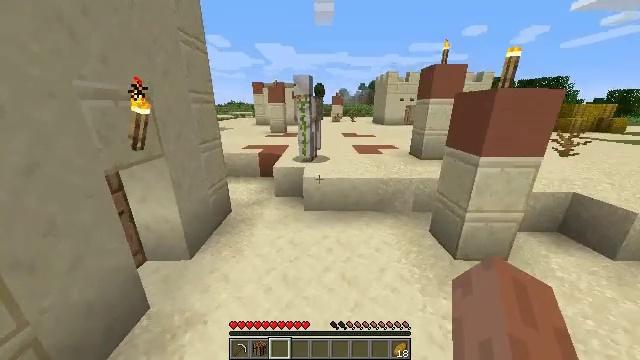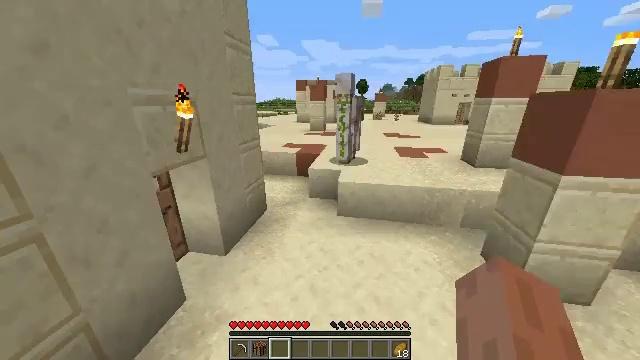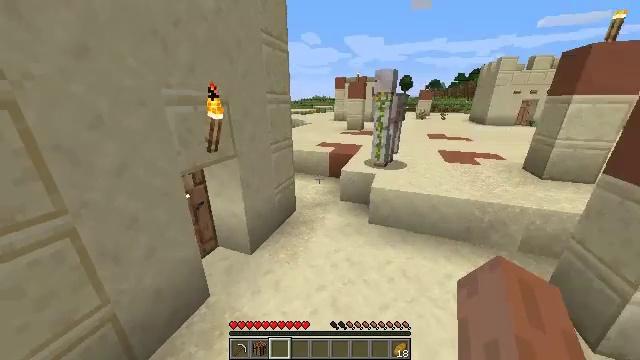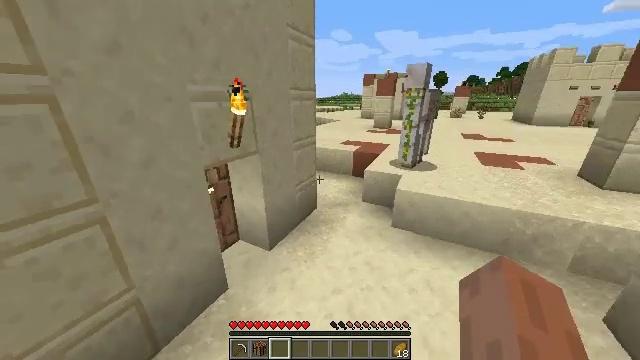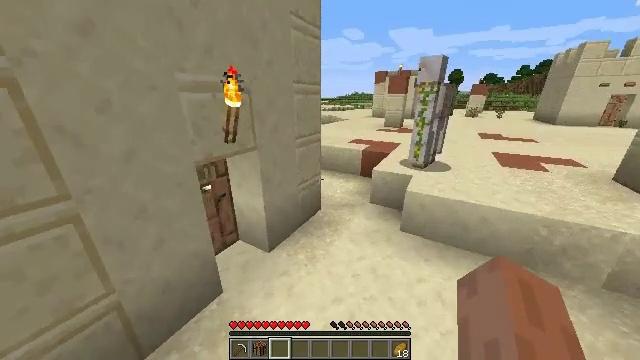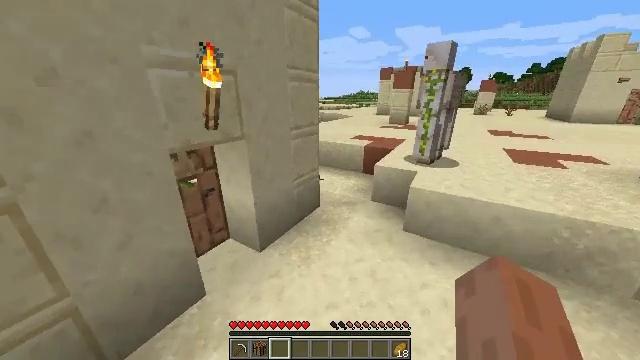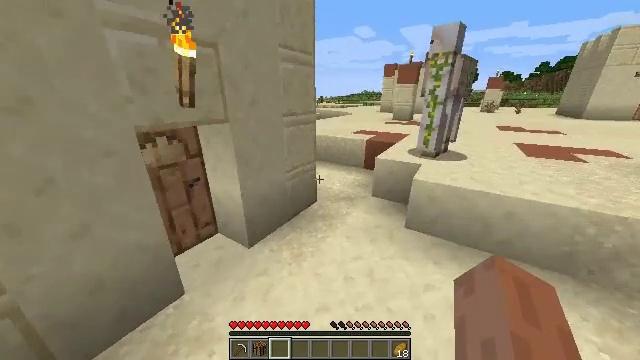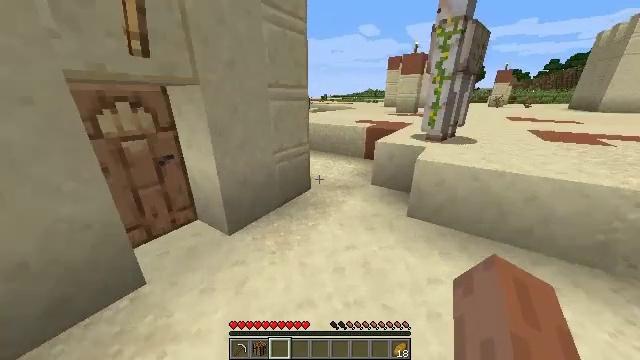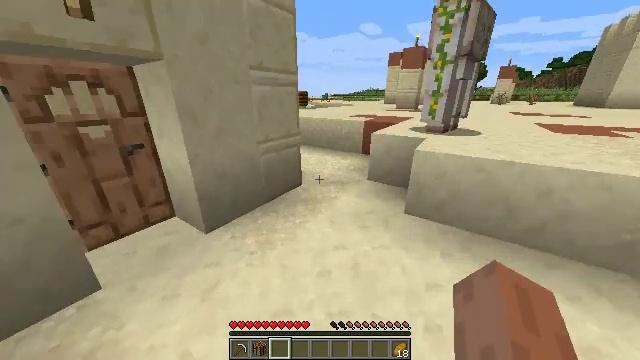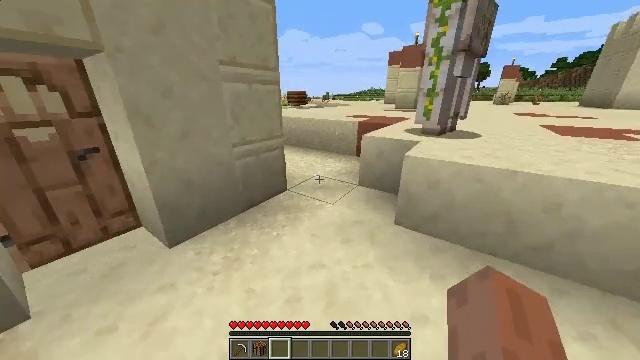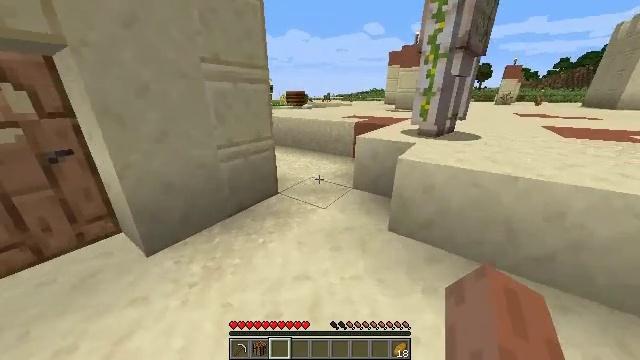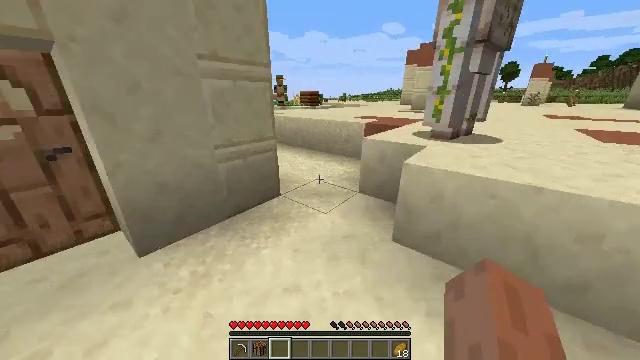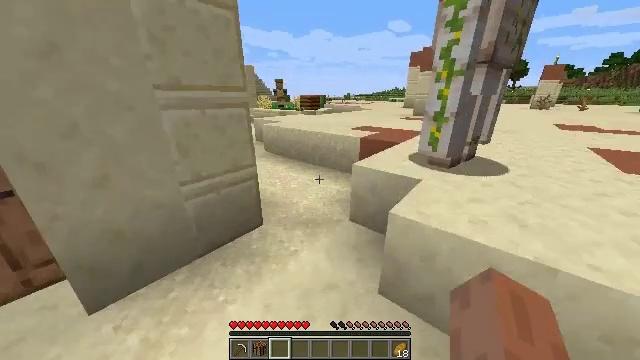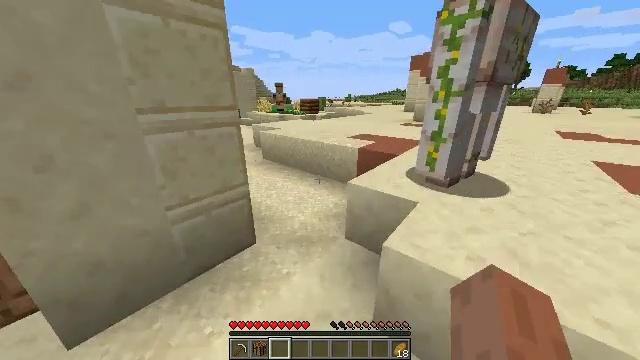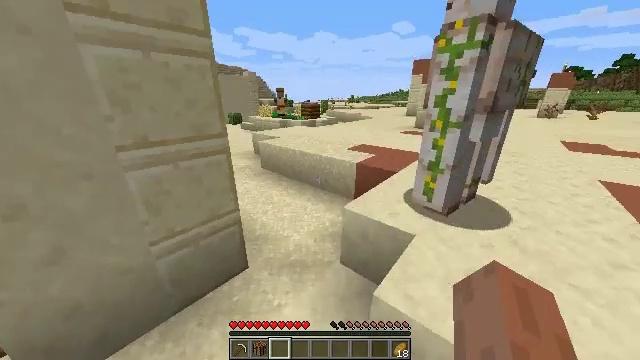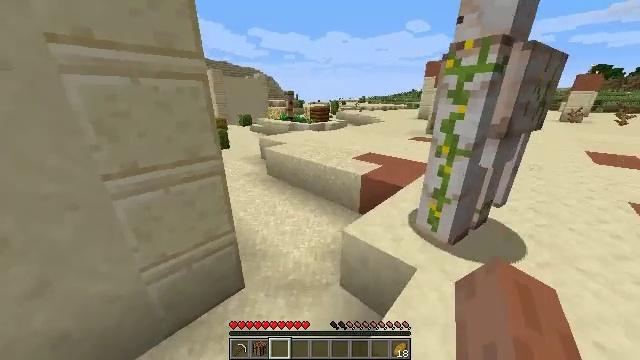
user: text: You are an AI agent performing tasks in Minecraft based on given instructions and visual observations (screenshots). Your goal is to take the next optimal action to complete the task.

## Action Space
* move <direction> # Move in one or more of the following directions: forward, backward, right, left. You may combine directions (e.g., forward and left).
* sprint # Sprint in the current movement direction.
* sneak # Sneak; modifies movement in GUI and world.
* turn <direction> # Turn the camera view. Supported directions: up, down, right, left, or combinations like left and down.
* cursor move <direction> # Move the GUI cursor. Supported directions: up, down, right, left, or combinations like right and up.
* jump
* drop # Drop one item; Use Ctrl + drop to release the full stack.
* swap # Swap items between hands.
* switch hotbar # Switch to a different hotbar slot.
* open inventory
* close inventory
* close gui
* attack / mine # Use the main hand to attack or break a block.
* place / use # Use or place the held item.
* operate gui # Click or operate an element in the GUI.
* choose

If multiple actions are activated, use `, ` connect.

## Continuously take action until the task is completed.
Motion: motion action
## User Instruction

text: Drop a flower pot.
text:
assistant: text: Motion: move forward, sprint, turn left, jump
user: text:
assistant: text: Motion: move forward, sprint, turn left, jump
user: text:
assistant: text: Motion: move forward, sprint, turn left, jump
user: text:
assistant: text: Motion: move forward and move right, sprint, turn left
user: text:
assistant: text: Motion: move forward and move right, sprint, turn left
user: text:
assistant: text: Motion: move forward and move right, sprint, turn left
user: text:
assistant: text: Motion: move forward and move right, sprint, turn left
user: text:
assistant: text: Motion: move forward and move right, sprint
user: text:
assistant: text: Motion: move forward and move right, sprint
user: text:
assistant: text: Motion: move forward and move right, sprint
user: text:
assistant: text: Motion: move forward and move right, sprint, turn left
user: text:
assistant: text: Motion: move forward and move right, sprint, turn left, jump
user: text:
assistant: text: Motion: move forward and move right, sprint, jump
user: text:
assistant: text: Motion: move forward and move right, sprint, jump
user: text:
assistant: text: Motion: move forward and move right, sprint, turn left, jump
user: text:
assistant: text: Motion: move forward and move right, sprint, turn left, jump
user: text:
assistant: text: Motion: move forward and move right, sprint, jump
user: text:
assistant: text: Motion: move forward and move right, sprint, turn right, jump
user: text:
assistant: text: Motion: move forward and move right, sprint, turn right and down, jump
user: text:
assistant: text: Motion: move forward and move right, sprint, turn right
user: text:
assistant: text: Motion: move forward and move right, sprint, turn right
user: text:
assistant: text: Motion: move forward and move right, sprint
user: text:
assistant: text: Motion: move forward, sprint
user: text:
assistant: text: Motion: move forward, sprint, turn left
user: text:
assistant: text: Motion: move forward, sprint
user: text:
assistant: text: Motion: move forward, sprint
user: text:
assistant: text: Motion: move forward, sprint, turn left
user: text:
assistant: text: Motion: move forward, sprint, turn left
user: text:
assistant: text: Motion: move forward, sprint, turn left
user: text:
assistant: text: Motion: move forward, sprint